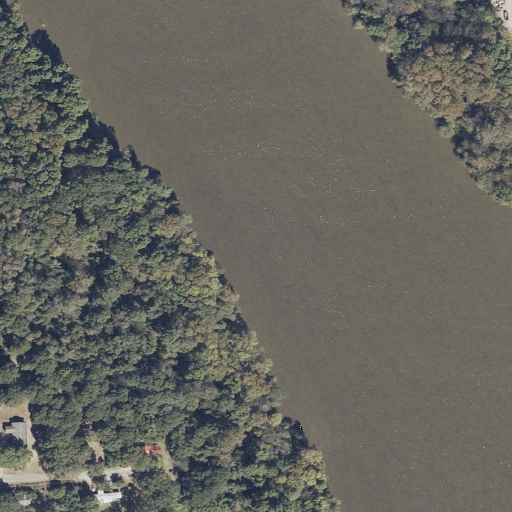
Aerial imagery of bar in Alabama named First Bar Above Selma containing open water, woody wetlands, open development, mixed forest, low intensity development, evergreen forest, shrub, medium intensity development, deciduous forest, and high intensity development